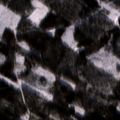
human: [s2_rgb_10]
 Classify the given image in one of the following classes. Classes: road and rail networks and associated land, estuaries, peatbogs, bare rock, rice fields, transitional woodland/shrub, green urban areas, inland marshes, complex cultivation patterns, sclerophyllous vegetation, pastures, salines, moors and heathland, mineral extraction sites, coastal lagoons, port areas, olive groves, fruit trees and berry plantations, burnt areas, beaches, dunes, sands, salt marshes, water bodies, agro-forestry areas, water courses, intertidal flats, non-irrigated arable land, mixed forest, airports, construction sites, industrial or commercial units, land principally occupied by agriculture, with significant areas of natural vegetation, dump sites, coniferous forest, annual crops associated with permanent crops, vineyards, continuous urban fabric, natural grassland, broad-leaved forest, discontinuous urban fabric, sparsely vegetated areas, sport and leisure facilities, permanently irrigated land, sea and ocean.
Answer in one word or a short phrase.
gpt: mixed forest, transitional woodland/shrub